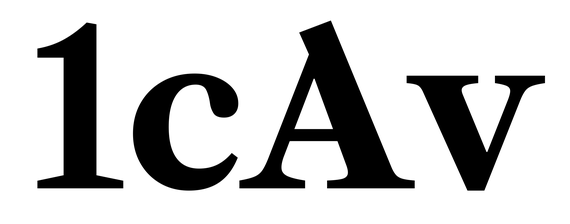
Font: LibreCaslonText_Bold